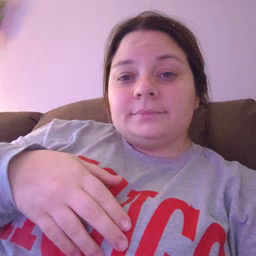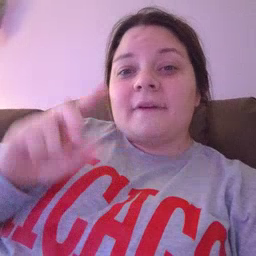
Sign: first